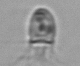
Label: Balanion